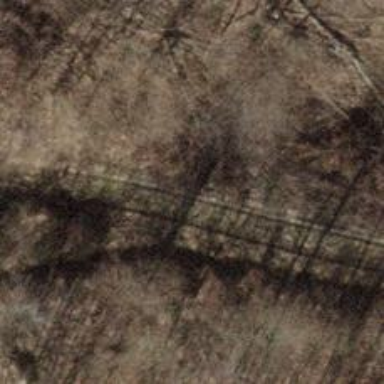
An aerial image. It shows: Track road.